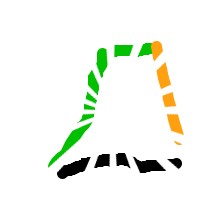
Shape: trapezoid